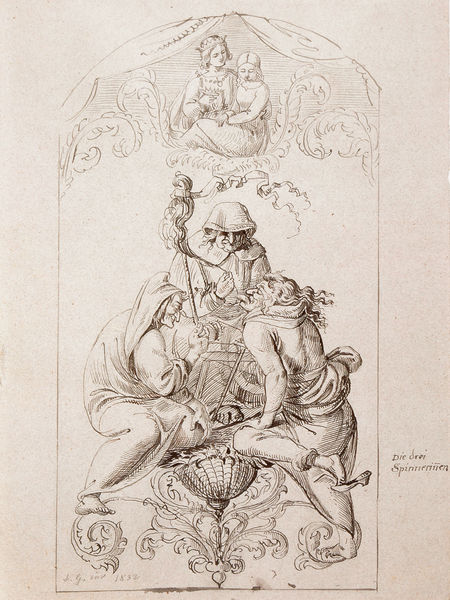
Titel: Die drei Spinnerinnen
Künstler: Ludwig Emil Grimm
Standort: Schweinfurt
Institution: Museum Georg Schäfer
Schlagwörter: blätter, feder, fuß, gemälde, gott, gruppe, hand, himmel, mann, umhang, wolken, dreieck, frauen, menschen, mädchen, sitzen, blume, blumen, braun, frau, grau, haar, hut, männer, nase, schwarz, skizze, weiss, zeichnung, schleier, tuch, wolke, beige, ornament, alt, richter, alte, architektur, arm, arme, barock, böse, falten, rahmen, tod, hände, signatur, vorhang, wind, rauch, gewand, haare, mantel, stoff, drei, kind, mutter, paar, blatt, pflanzen, krone, rokoko, scheitel, fliegen, oval, ranken, bein, füße, schrift, umrisse, bogen, zwei, schuhe, stab, grafik, graphik, sepia, figuren, rundbogen, könig, karikatur, falte, nasen, kopftuch, wolle, muskeln, floral, ornamente, verzierung, robe, betrachtung, oben, tusche, alter, greis, schweben, traum, druck, druckgraphik, druckgrafik, schraffur, stich, titel, text, bleistift, helm, arzt, schuh, schwester, allegorie, entwurf, untertitel, rosette, pieta, teufel, zunge, sage, märchen, königin, hierarchie, heilige, muschel, greisin, zier, zierde, zeit, maria, kupferstich, gloriole, shwarz, garn, greise, kaputze, zepter, kapuze, spindel, spinnen, spinnrad, parzen, rocken, spinnerin, fratzen, hexe, hexen, schicksal, grimassen, staab, von oben, buchillustration, arem, ludwig richter, schuh verloren, sie drei spinnerinnen, spinnerinnen, spuegel, macbeth, shakespeare, spinnrocken, ß, die drei spinnerinnen, pfllanzenornamente, maria mit